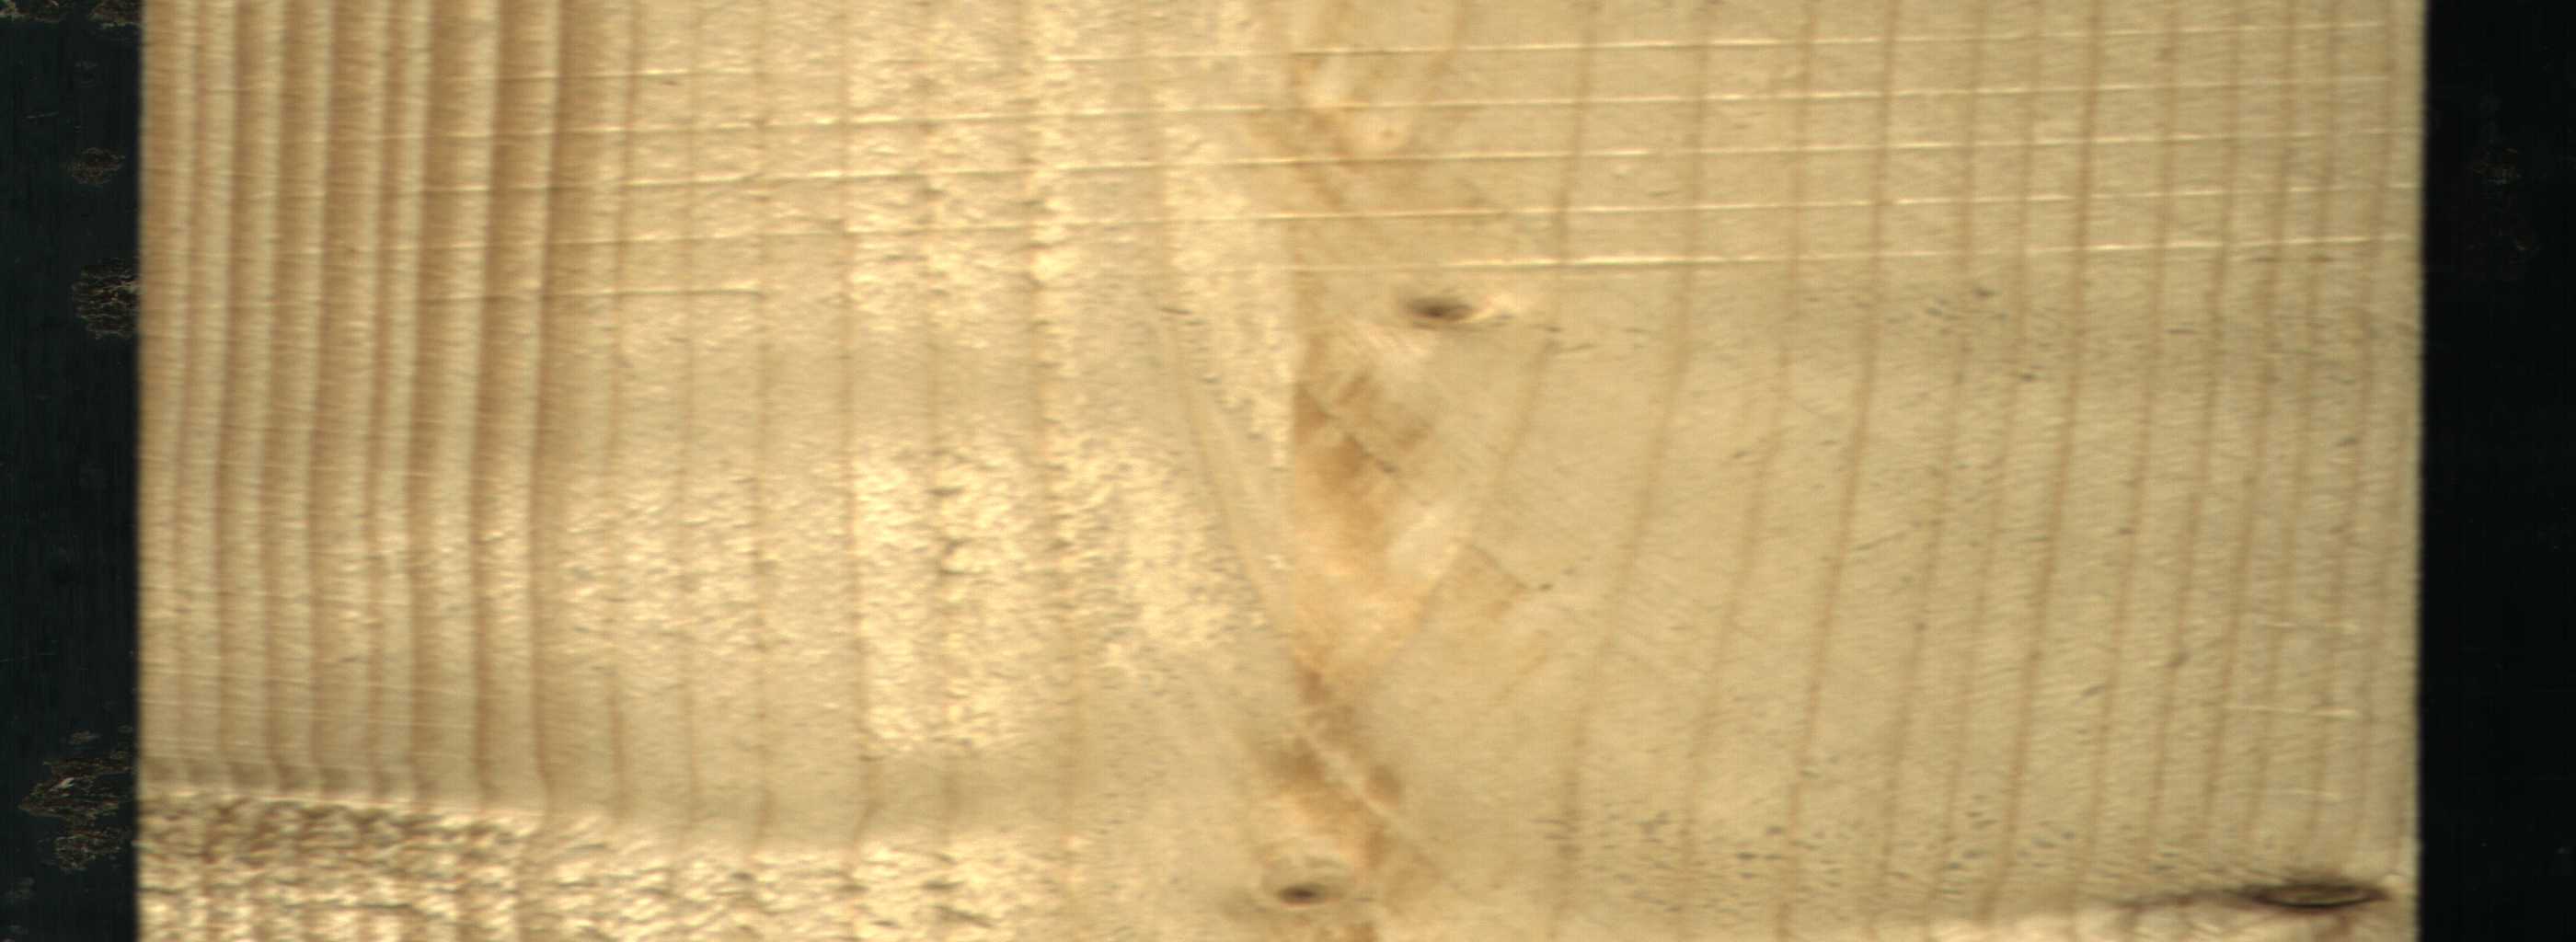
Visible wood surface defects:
Dead_Knot
Live_Knot
Live_Knot